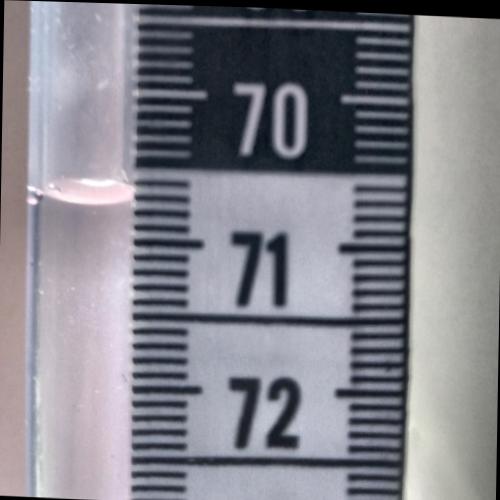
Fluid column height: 70.7 cm